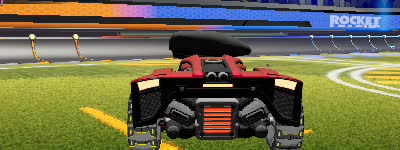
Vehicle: breakout